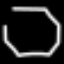
Label: octagon